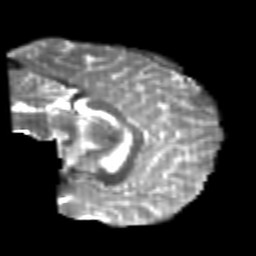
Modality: T2w
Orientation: sagittal
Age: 22
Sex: male
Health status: healthy
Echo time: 0.074 s